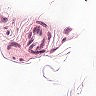
Metastatic tissue present: no